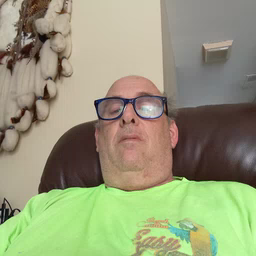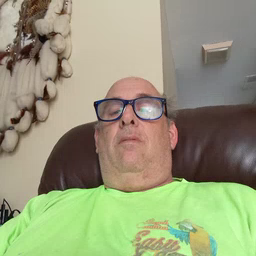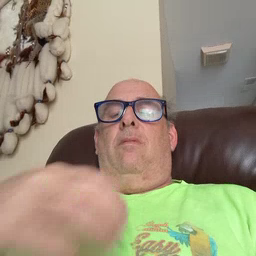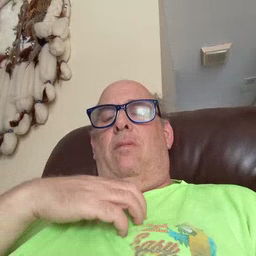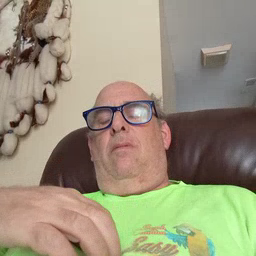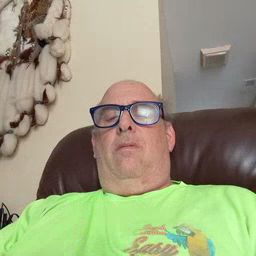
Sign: hungry